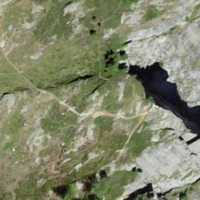
EUNIS habitat code: 32
Species observed at this site:
Populus tremula